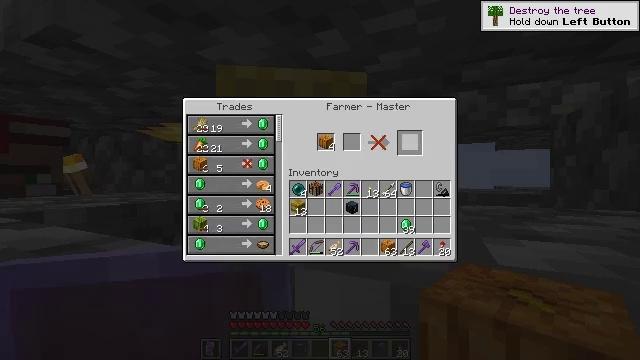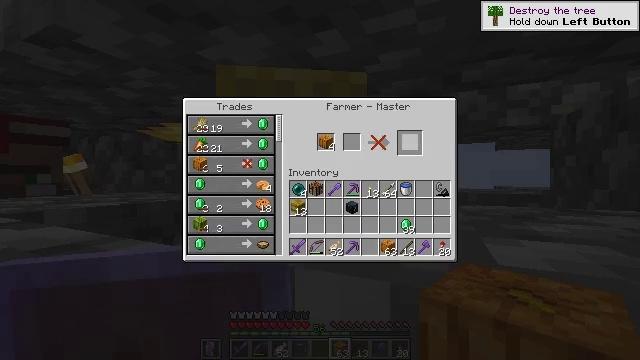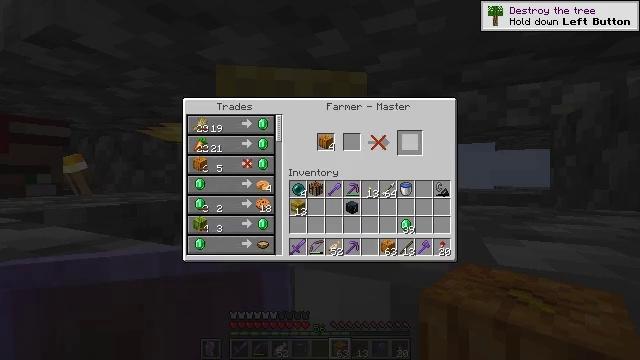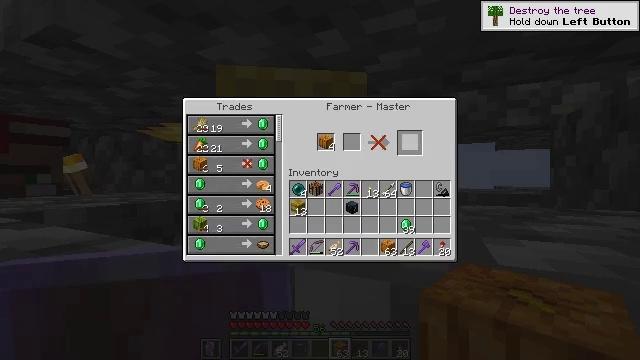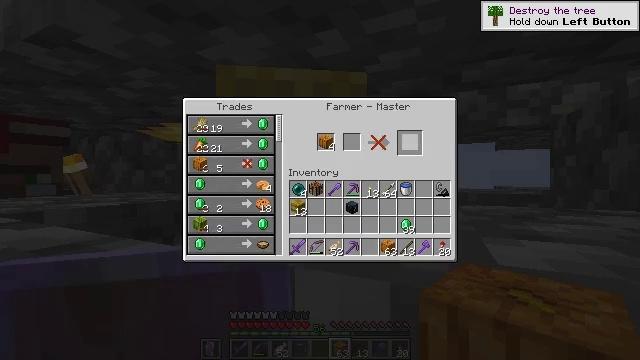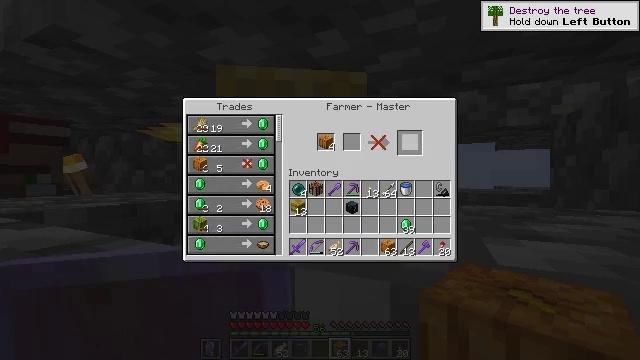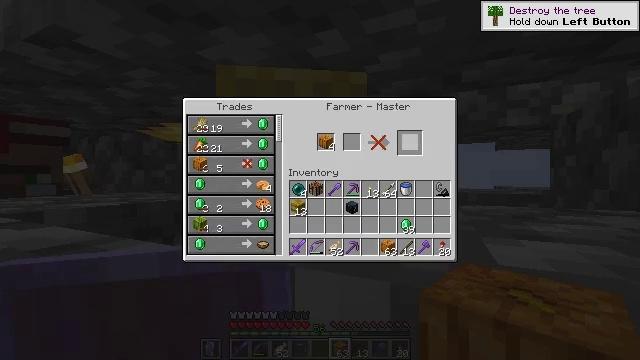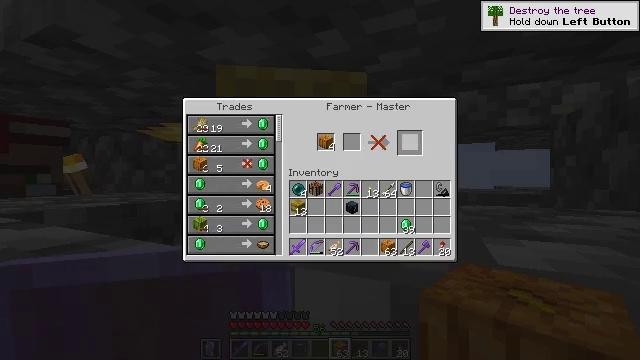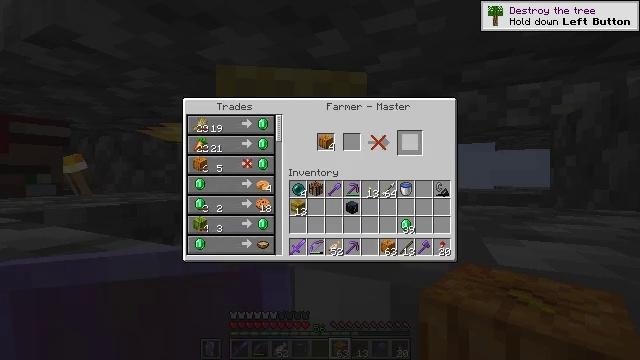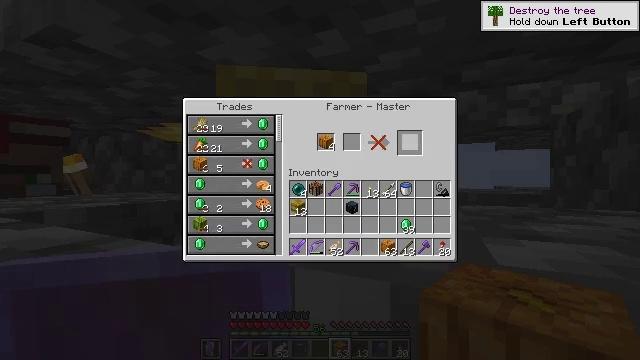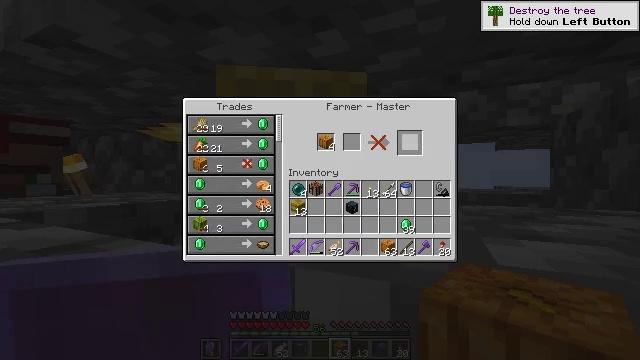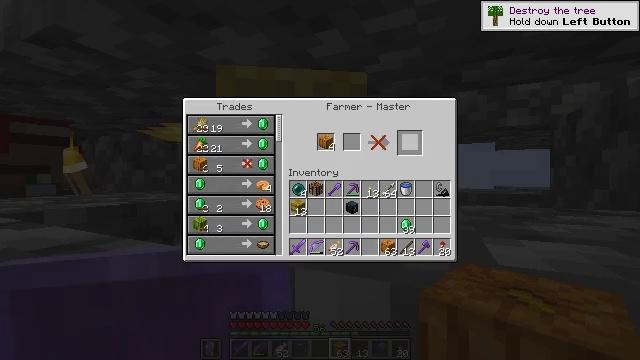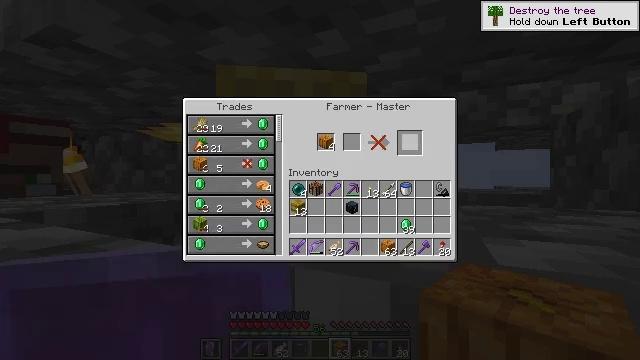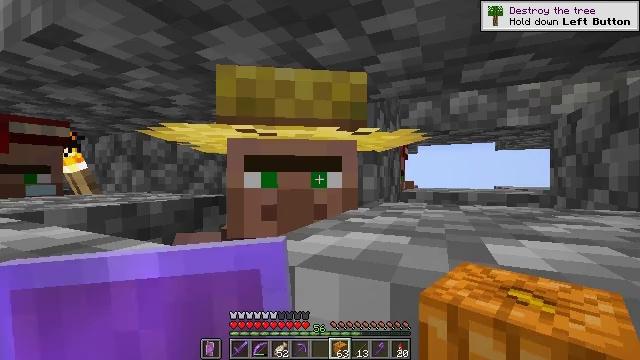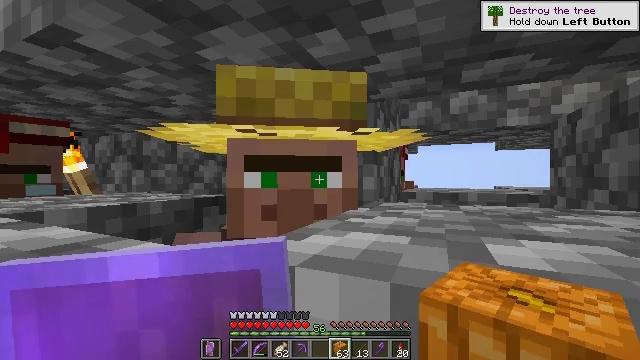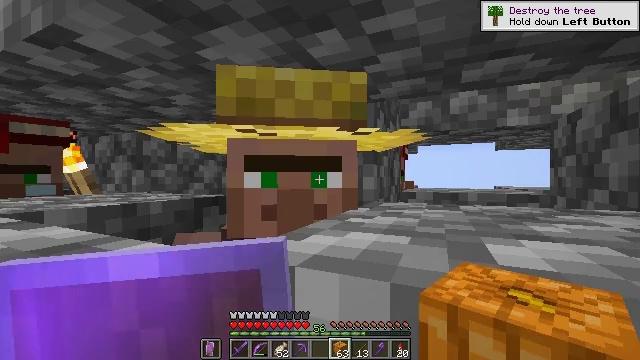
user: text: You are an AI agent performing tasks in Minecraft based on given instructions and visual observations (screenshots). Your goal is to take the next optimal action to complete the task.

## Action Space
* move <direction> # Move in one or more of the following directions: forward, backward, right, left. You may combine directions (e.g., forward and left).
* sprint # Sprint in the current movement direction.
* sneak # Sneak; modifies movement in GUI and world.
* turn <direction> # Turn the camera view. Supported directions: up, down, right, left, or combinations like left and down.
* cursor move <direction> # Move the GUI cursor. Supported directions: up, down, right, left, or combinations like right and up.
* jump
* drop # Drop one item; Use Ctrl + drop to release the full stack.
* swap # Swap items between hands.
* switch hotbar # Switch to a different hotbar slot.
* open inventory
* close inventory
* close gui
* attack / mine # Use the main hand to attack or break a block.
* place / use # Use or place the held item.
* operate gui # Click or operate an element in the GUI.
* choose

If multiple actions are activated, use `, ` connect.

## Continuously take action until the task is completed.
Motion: motion action
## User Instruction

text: Interact with the crafting table to craft paper.
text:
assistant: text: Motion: sneak, attack / mine
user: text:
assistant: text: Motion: sneak, attack / mine
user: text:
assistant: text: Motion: sneak, attack / mine
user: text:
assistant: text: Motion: sneak, attack / mine
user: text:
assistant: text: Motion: sneak, attack / mine
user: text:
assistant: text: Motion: sneak
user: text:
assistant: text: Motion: no_op
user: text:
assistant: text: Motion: no_op
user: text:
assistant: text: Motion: no_op
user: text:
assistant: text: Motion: no_op
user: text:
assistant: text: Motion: no_op
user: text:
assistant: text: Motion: no_op
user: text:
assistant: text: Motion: no_op
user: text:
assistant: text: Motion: no_op
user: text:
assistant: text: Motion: no_op
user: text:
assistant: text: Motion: no_op
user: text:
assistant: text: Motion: no_op
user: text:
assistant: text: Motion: no_op
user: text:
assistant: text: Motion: move forward
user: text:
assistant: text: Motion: move forward
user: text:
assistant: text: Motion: move forward
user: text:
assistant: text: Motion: move forward
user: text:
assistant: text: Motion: move forward
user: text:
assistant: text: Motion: no_op
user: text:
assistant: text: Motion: turn left
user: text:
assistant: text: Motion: turn left and down
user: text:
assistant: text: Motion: turn left
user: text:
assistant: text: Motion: turn left and up
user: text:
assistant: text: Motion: turn left and up
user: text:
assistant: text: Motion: turn left